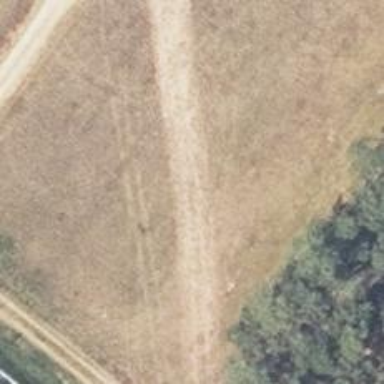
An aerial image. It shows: Service road with grass surface.